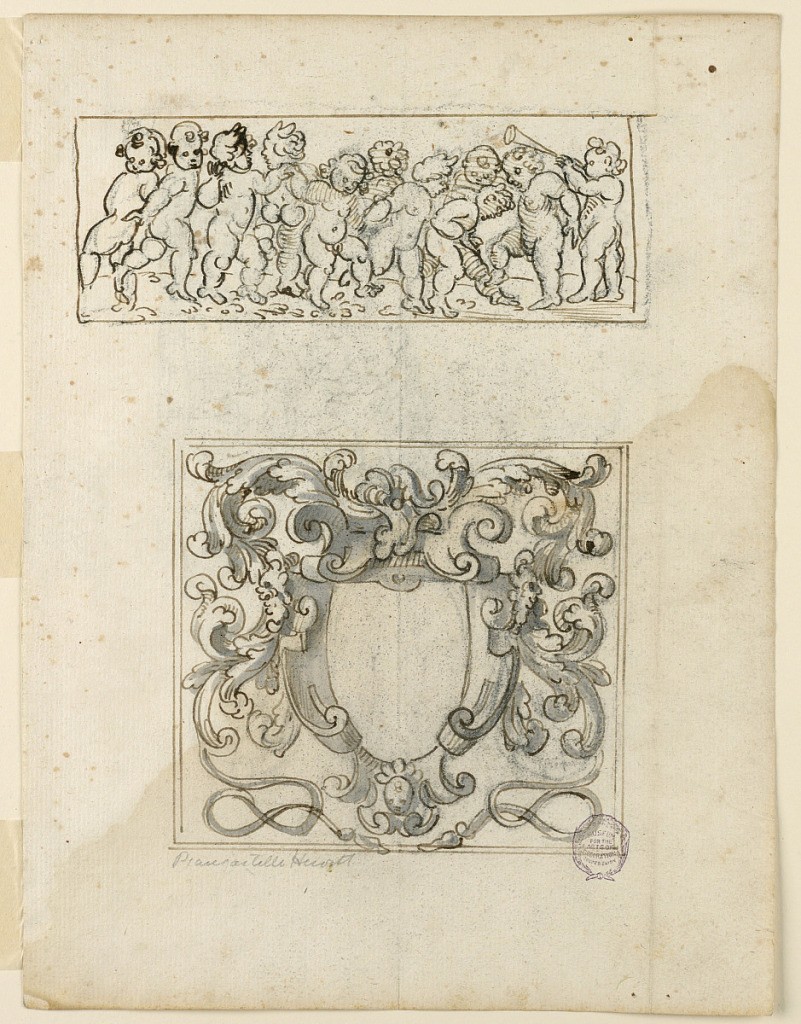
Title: Oblong with dancing children; an oblong panel with an escutcheon
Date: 1600–1625
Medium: Charcoal, pen, ink, brush, grey watercolor, paper
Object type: Drawing
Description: Vertical rectangle. A horizontal oblong with three dancing children. At right is one blowing into a trumpet. Below is a scrollwork frame of a [?] ovoid. On top is a helmet, whose mantling ends with ribbons and tassels. Two framing lines. Verso: Most of the right half is executed; the left one roughly outlined. Five persons, possibly all women, sit at a table in the open country. One of them raises a glass. At right is a tree, a house in the background.